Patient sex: F
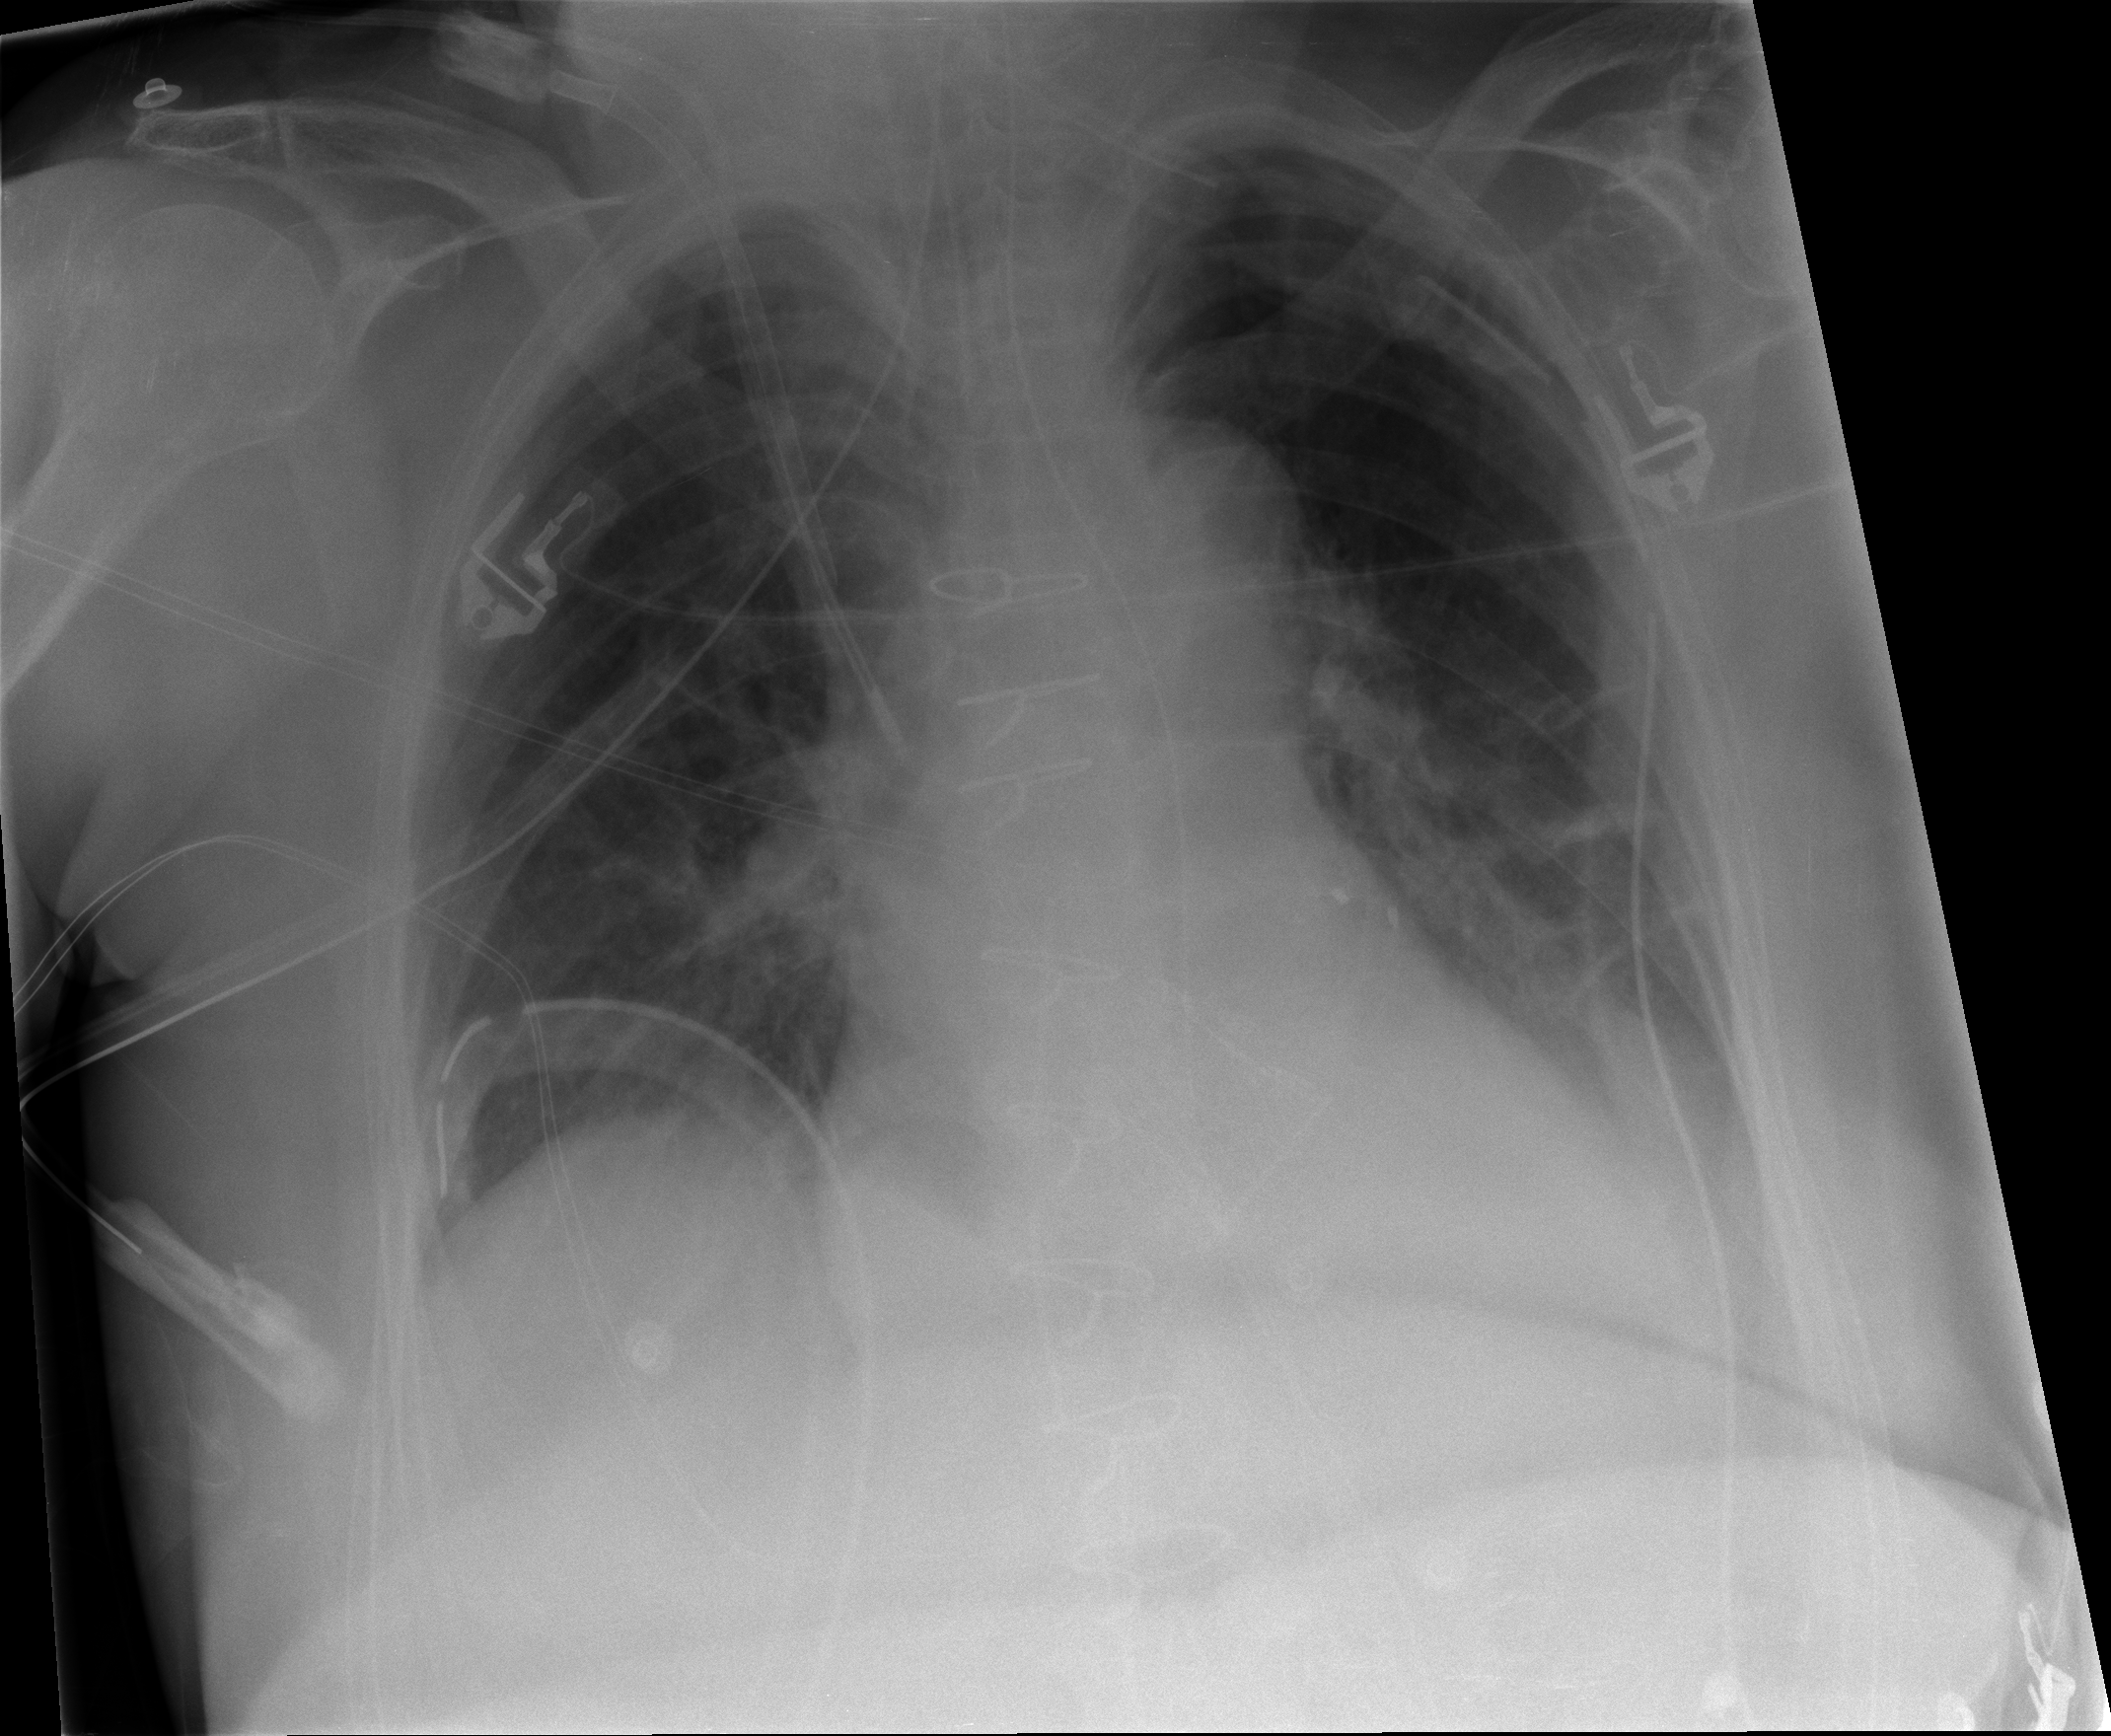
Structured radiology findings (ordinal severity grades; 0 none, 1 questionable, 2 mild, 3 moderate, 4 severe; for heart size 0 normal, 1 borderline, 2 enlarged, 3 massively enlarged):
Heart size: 0
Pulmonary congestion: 0
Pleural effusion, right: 0
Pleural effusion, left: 2
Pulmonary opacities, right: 0
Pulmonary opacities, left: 0
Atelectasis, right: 0
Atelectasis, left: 2